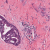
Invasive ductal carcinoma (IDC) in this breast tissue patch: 0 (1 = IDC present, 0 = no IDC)